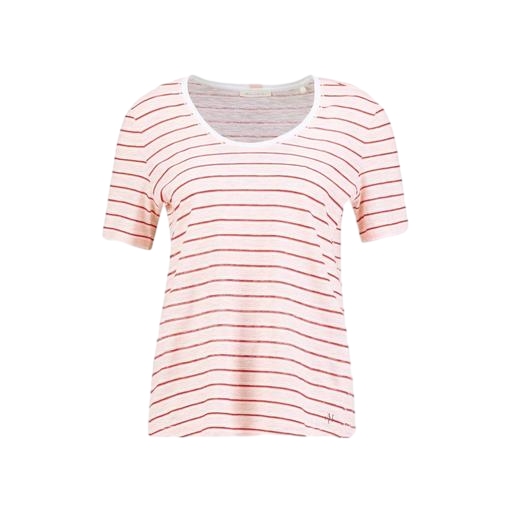
pink striped shortsleeved t-shirt, red striped jersey tee, multicolor bree slub-jersey t-shirt, white background